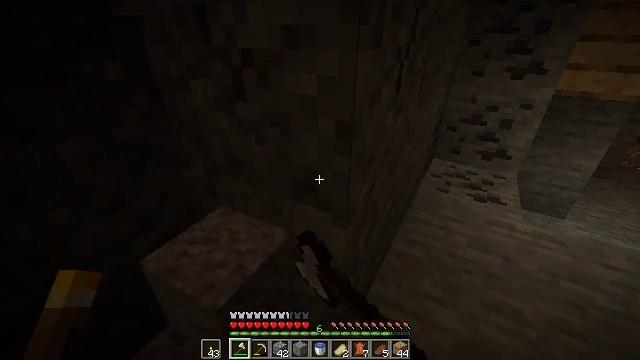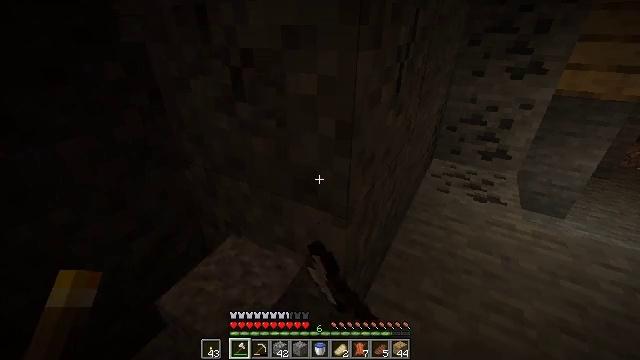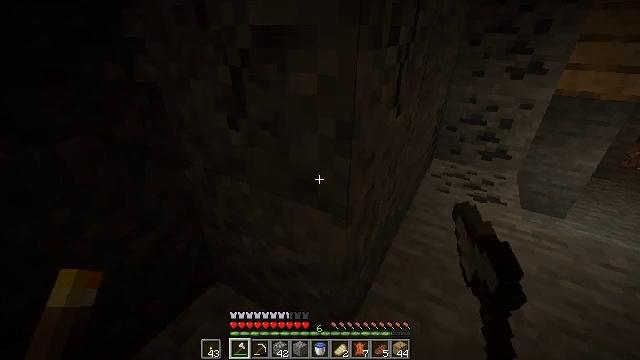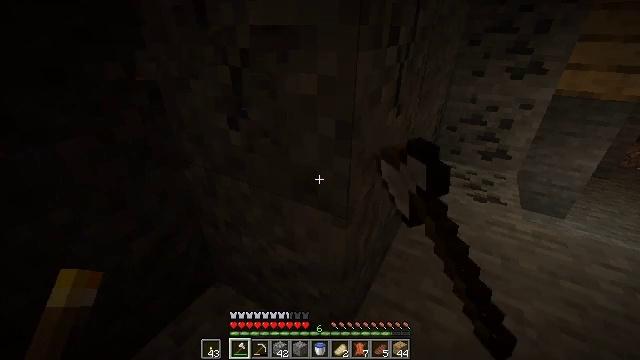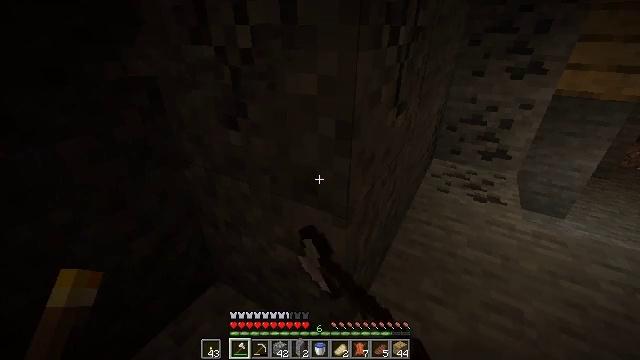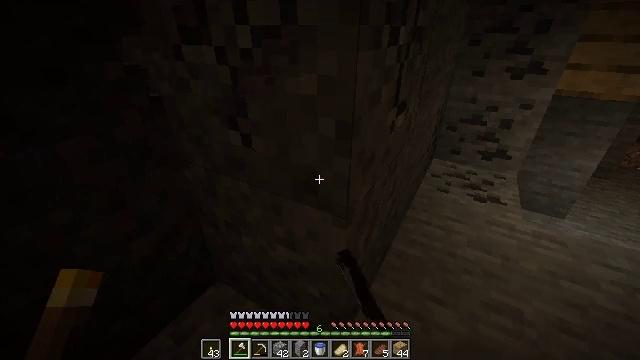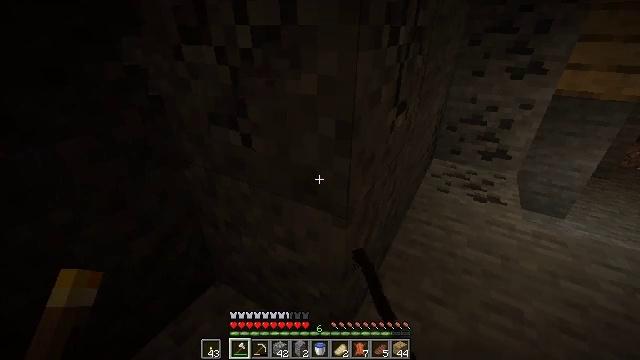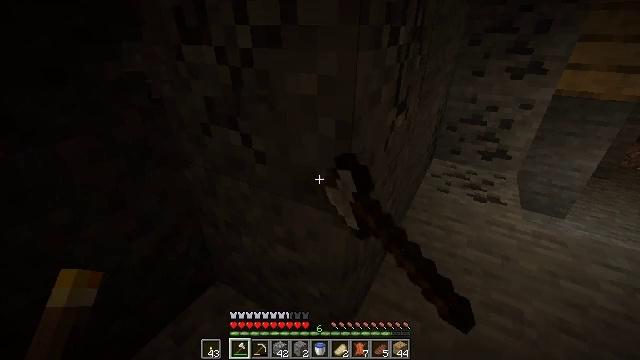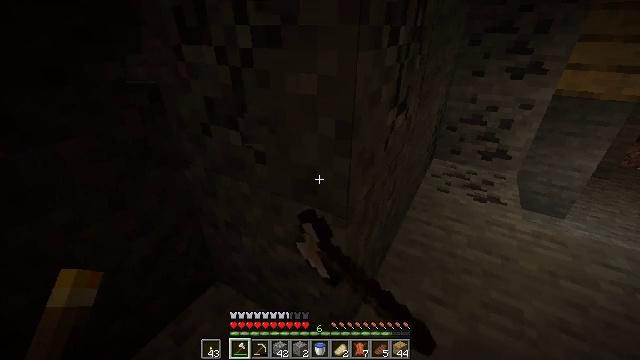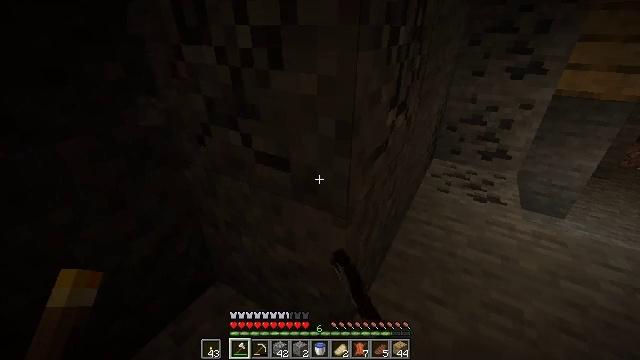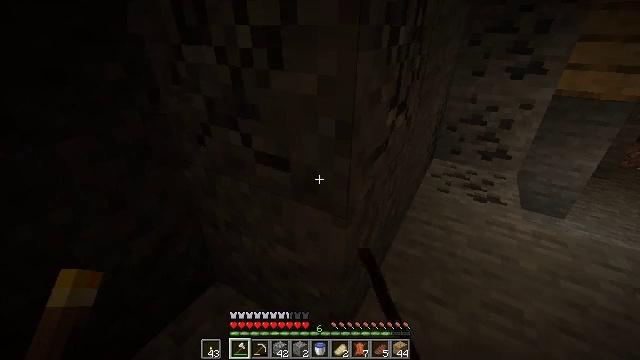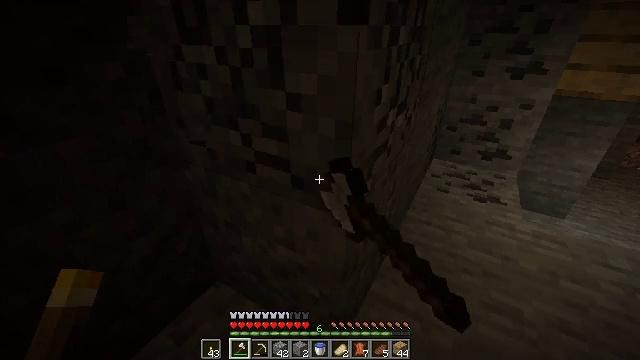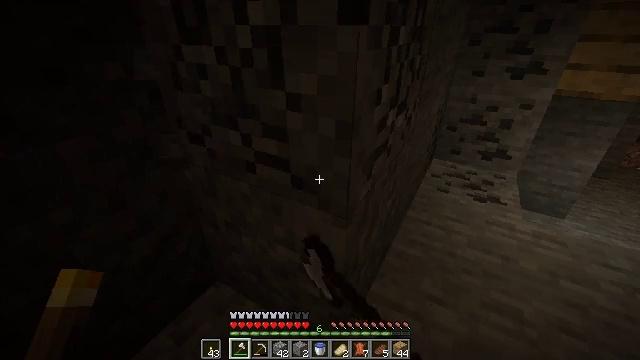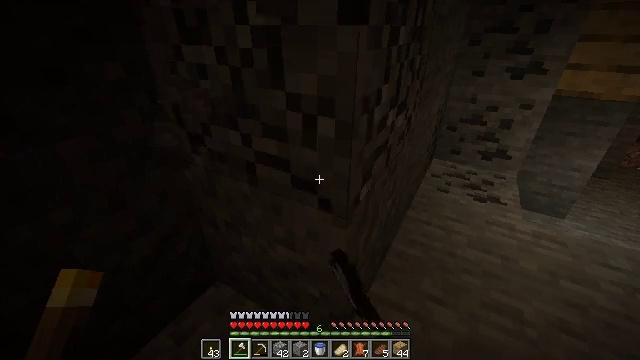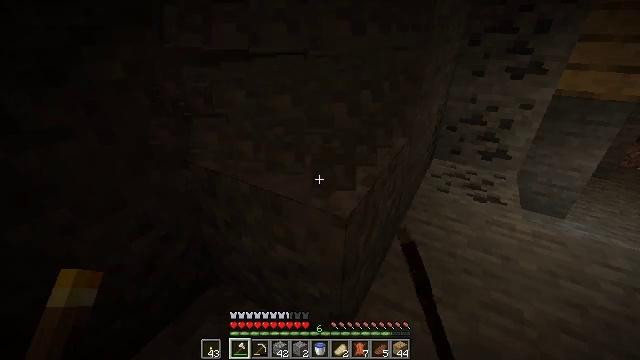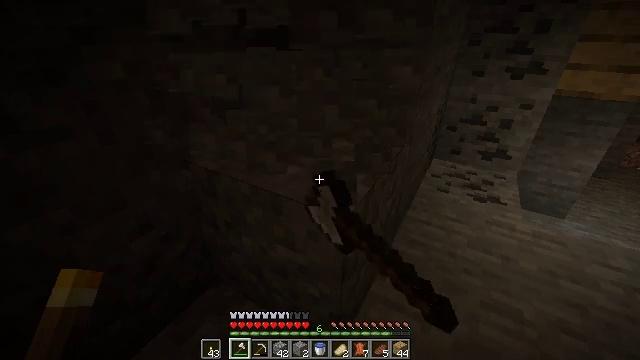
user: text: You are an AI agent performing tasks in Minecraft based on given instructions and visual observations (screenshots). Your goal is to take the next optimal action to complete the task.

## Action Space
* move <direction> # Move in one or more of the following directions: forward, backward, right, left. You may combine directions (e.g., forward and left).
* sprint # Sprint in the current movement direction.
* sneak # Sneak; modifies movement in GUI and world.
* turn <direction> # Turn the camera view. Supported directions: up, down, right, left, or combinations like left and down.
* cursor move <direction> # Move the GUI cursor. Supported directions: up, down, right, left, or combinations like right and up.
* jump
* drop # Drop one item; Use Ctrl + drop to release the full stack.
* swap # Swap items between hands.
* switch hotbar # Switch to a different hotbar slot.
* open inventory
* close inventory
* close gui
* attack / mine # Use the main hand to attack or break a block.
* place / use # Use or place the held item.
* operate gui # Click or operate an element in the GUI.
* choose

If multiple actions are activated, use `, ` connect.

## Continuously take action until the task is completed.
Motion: motion action
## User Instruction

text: Collect gravel for your inventory.
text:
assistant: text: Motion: attack / mine
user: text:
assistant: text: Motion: attack / mine
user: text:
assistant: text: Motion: attack / mine
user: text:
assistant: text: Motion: attack / mine
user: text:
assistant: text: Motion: attack / mine
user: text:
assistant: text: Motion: attack / mine
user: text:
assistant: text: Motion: attack / mine
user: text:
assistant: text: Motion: attack / mine
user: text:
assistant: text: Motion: attack / mine
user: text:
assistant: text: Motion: attack / mine
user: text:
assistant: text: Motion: attack / mine
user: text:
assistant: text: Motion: attack / mine
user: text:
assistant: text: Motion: attack / mine
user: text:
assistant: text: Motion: attack / mine
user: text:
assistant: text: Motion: attack / mine
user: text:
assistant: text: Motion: attack / mine
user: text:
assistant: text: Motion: attack / mine
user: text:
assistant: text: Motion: attack / mine
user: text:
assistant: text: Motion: attack / mine
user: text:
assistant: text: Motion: attack / mine
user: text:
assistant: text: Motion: attack / mine
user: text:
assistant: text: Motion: attack / mine
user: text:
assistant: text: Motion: attack / mine
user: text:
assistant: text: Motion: attack / mine
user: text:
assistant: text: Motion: attack / mine
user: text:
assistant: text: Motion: attack / mine
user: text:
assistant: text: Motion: attack / mine
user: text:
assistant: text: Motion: attack / mine
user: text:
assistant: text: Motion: turn left and down, attack / mine
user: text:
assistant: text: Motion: turn left, attack / mine